Question: I have a Html.ActionLink like:
'<%: Html.ActionLink("Delete", "DeleteCRMRequest", new { Id = item.Id })%>'
I have a Scenario like :

I need Delete button instead of Html.ActionLink. On click of delete I want to prompt for confirmation and if user selects yes then delete the record else not delete. I Know it can be done using javascript but I am not sure how to do it.
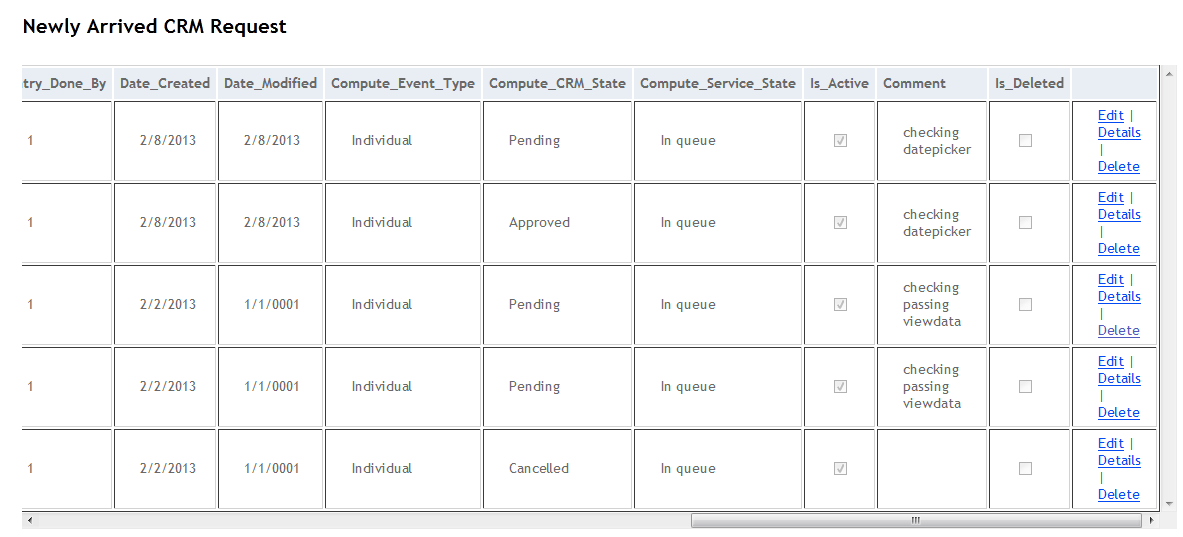
Answer: '''
<%= Html.ActionLink(
"Delete",
"DeleteCRMRequest",
new { id = item.Id },
new { onclick = "return confirm('Are you sure you wish to delete this article?');" })
%>
'''